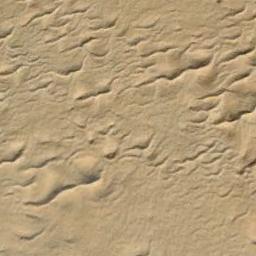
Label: desert